Question:
Can you tell me how to do this kind using normall c++ codes.
I dont need the coloring only the maping .
Must i use a 2D array?
if i use array then how to mark certain points diffently?
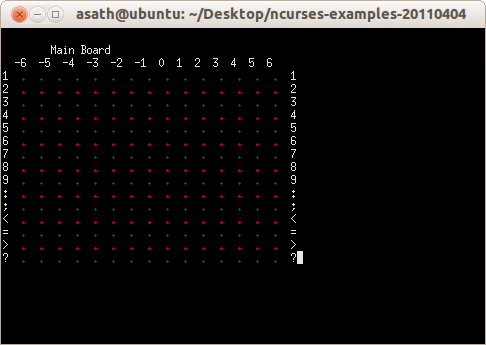
Answer: The following code gets the job done And it is very simple!
'''
#include <iostream>
using namespace std;
void draw(int,int);
int main()
{
cout<<"Main Board
";
draw(3,4);
system("pause");
}
void draw(int x, int y)
{
for(int i = -6; i < 7; i++)
if (i < 0)
cout<<" "<<i;
else
cout<<" "<<i;
cout<<endl;
for(int i = 0; i < 15; i++)
{
cout<<(char)(i + 49);
for(int j = -6; j < 7; j++)
if(i == y - 1 && j == x)
cout<<" x ";
else
cout<<" . ";
cout<<(char)(i + 49)<<endl;
}
}
'''